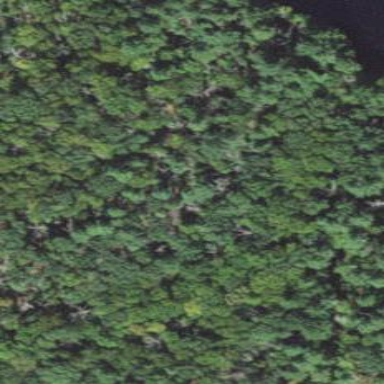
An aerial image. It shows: Mixed leaf woodland.